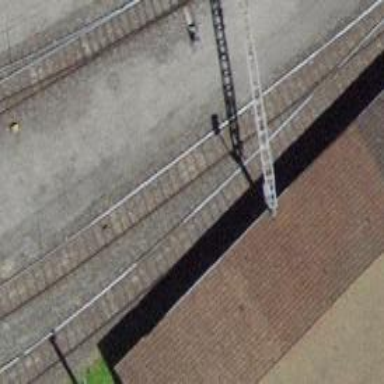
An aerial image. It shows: Rail yard with electrified contact lines for railway operations.